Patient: sex M, age 57
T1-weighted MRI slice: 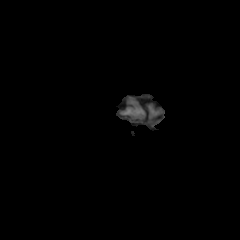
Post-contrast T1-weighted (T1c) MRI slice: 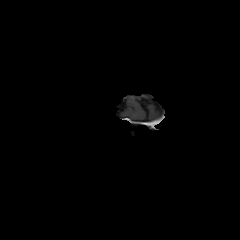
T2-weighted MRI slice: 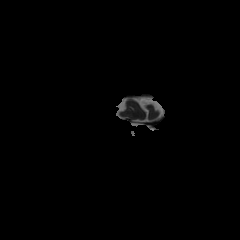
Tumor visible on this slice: no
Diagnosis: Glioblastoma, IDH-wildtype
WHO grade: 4